Field crop: maize
Growth stage: 2
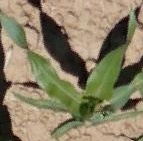
Species: maize